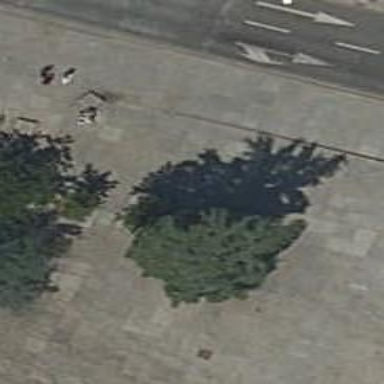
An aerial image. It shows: Urban tree with needle-leaved evergreen foliage.